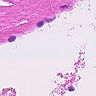
Metastatic tissue present: no